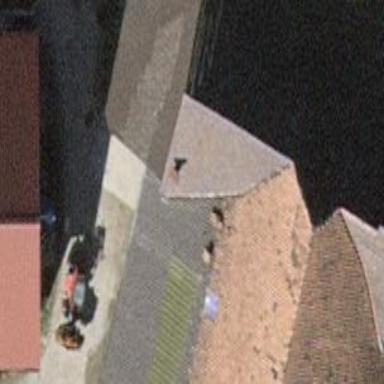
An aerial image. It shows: View of roof of building.